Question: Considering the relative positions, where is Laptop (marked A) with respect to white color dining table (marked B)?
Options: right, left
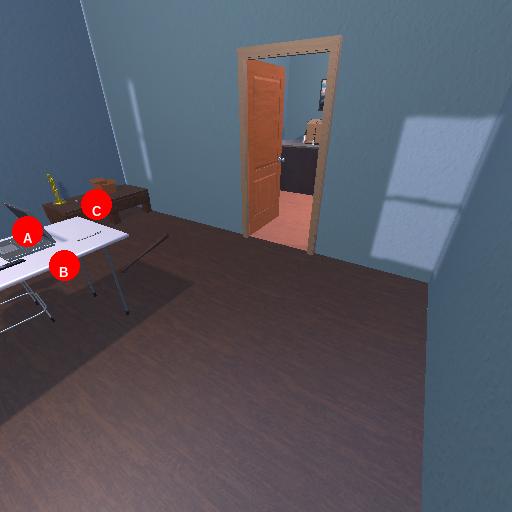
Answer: right